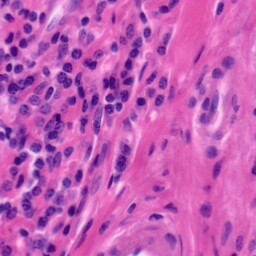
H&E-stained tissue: Tonsil